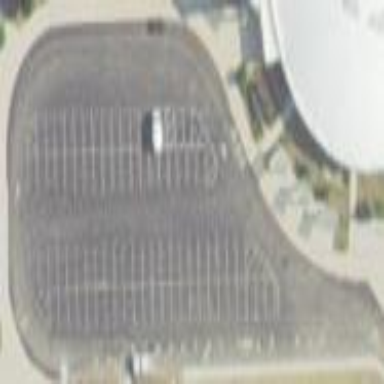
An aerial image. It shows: Parking lot meant for staff and visitors of Portage Northern High School.